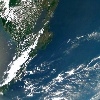
Label: water